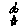
Label: star